Question: I am still struggling a little with XPath.
Current XML
'''
<?xml version="1.0" encoding="utf-8" ?>
<data>
<table_1 dropdown1="Item1"></table_1>
<listitems key1="Item1" name="" key2="Id2"/>
<listitems key1="Item1" name="Item A" key2="Id2"/>
<listitems key1="Item1" name="Item B" key2="Id2"/>
<listitems key1="Item1" name="" key2="Id4"/>
<listitems key1="Item1" name="Item A" key2="Id4"/>
<listitems key1="Item1" name="Item B" key2="Id4"/>
<listitems key1="Item2" name="" key2="Id6"/>
<listitems key1="Item2" name="Item C" key2="Id6"/>
<listitems key1="Item2" name="Item D" key2="Id6"/>
</data>
'''
Current XSL
'''
<xsl:stylesheet version="1.0"
xmlns:xsl="http://www.w3.org/1999/XSL/Transform">
<xsl:output omit-xml-declaration="yes" indent="yes"/>
<xsl:template match="/">
<html>
<head>
<title>Untitled</title>
</head>
<body>
<xsl:for-each select="/data/listitems[@key1=/data/table_1/@dropdown1]">
<xsl:value-of select="@name"/>
<br/>
</xsl:for-each>
</body>
</html>
</xsl:template>
<xsl:template match="listitems">
<xsl:value-of select="concat(@name, ' ')" />
</xsl:template>
</xsl:stylesheet>
'''
Current Result:

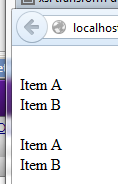
Answer: Assuming you consider '<listitems>' elements with the same 'name' attribute as duplicates, you can use XPath's 'preceding-sibling' axis to ignore any elements that are duplicates:
'''
<xsl:for-each select="/data/listitems[@key1=/data/table_1/@dropdown1][not(@name = preceding-sibling::listitems/@name)]">
'''
That means, you select all the items you selected, with the additional restriction that there not be any preceding '<listitems>' sibling element whose 'name' attribute has the same value as that of the element being tested.